Question: I would like to print the full text of my dataset's values, using the '.head()' method.
What is the best way to achieve this?
Photo below of curtailed text in the '0' row.

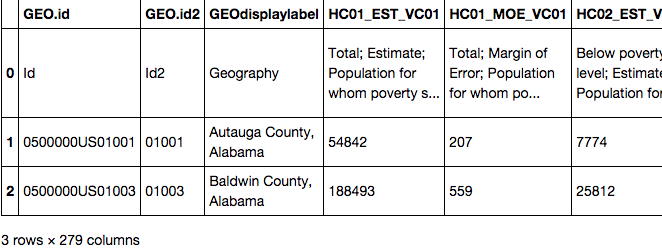
Answer: '''
pd.set_option('display.max_colwidth', -1)
'''
Using a -1 there effectively turns off the column width. You can pass any length you want to instead.
From the documentation:
display.max_columnwidth sets the maximum width of columns. Cells of this length or longer will be truncated with an ellipsis.